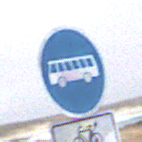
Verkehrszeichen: Busssonderstreifen
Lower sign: EinspurigeFahrzeugeFrei6
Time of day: Midday
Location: Outdoor (Nature)
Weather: PartlyCloudy
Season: NotSpecified
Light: Natural